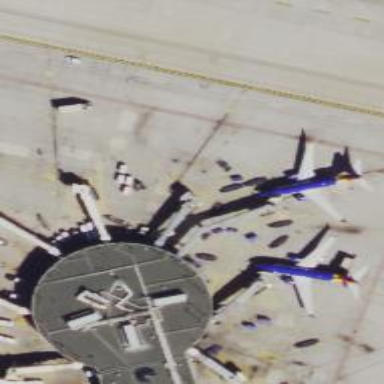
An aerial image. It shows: Airport gate.